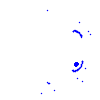
Particle: electron